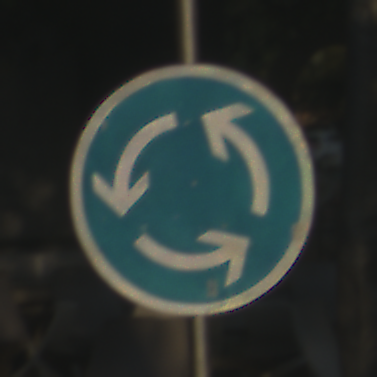
Verkehrszeichen: Kreisverkehr
Umgebung: Outdoor, Suburban
Tageszeit: SunriseSunset
Wetter: Clear
Licht: Natural
Jahreszeit: NotSpecified
Kontrast: HighContrast